Question: I am building a report in SSRS.
In design mode it looks like this:

'tat2' are values 1 through 192 and appear on the report like this:
'''
1
2
3
...
192
'''
I would like to know if there's a way to instead do something like this:
'''
DAY 1 12:00AM
DAY 1 1:00AM
DAY 1 2:00AM
...
DAY 7 9:00PM
...
DAY 8 12:00AM
'''
In other words, I would like to turn the numbers 1 through 192 into hours and days.
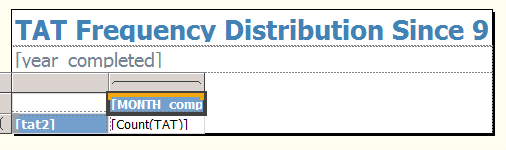
Answer: You could use Date.AddHours() for this - just create a new Date that's the start of any year and use
'''
Date.AddHours(Fields!YourNumericField.Value)
'''
This way you get rolling hours - will you ever have more than 192? What's the maximum range, as this would roll-over at 365. You could just mix and match and do an expression though like:
'''
=Math.Ceiling(Fields!YourNumericField.Value / 24) & SomeDate.AddHours(Fields!YourNumericField.Value)
'''
Something like that
I don't have SSRS on this machine to test though :P
Edit:
Ok so to get the base date you can use new DateTime(year, month, day)
<URL>
So the expression
'''
="DAY " & Math.Ceiling(Fields!tat2.Value / 24) & " " & format(new DateTime(2000, 1, 1).AddHours(Fields!tat2.Value), "hh:mm tt")
'''
This should give:
'''
DAY 1 10:45 AM
'''
Should work - if you want to change the format of the 10:00AM bit check this reference:
<URL>
"HH:mm" gives you 24 hour time + minutes e.g. 23:54
"hh:mm tt" is 12 hour e.g. 12:00 PM
Have a play